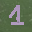
Label: 1